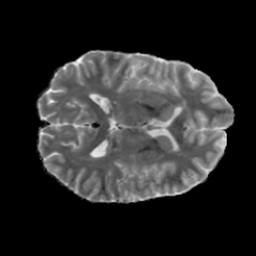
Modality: MD
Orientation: axial
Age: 25
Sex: female
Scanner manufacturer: siemens
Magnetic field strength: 6.98 T
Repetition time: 7.776 s
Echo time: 0.076 s